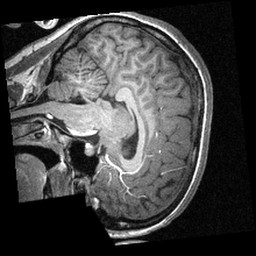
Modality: T1w
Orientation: sagittal
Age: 14
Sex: female